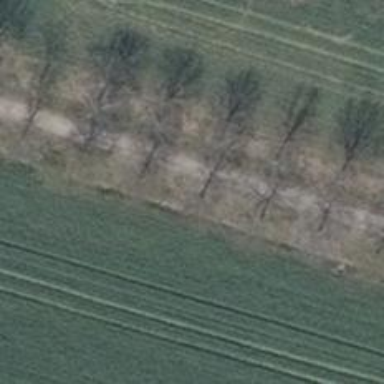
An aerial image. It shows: Row of broadleaved trees.